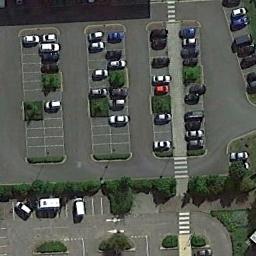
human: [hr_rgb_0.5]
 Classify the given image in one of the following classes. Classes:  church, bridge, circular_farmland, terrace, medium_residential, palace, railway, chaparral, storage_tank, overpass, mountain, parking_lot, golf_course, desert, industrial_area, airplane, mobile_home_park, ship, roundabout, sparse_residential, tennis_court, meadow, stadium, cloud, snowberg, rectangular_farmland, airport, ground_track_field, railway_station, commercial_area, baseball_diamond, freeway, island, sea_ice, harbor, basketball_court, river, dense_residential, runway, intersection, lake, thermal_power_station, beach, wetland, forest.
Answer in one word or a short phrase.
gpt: parking_lot